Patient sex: F
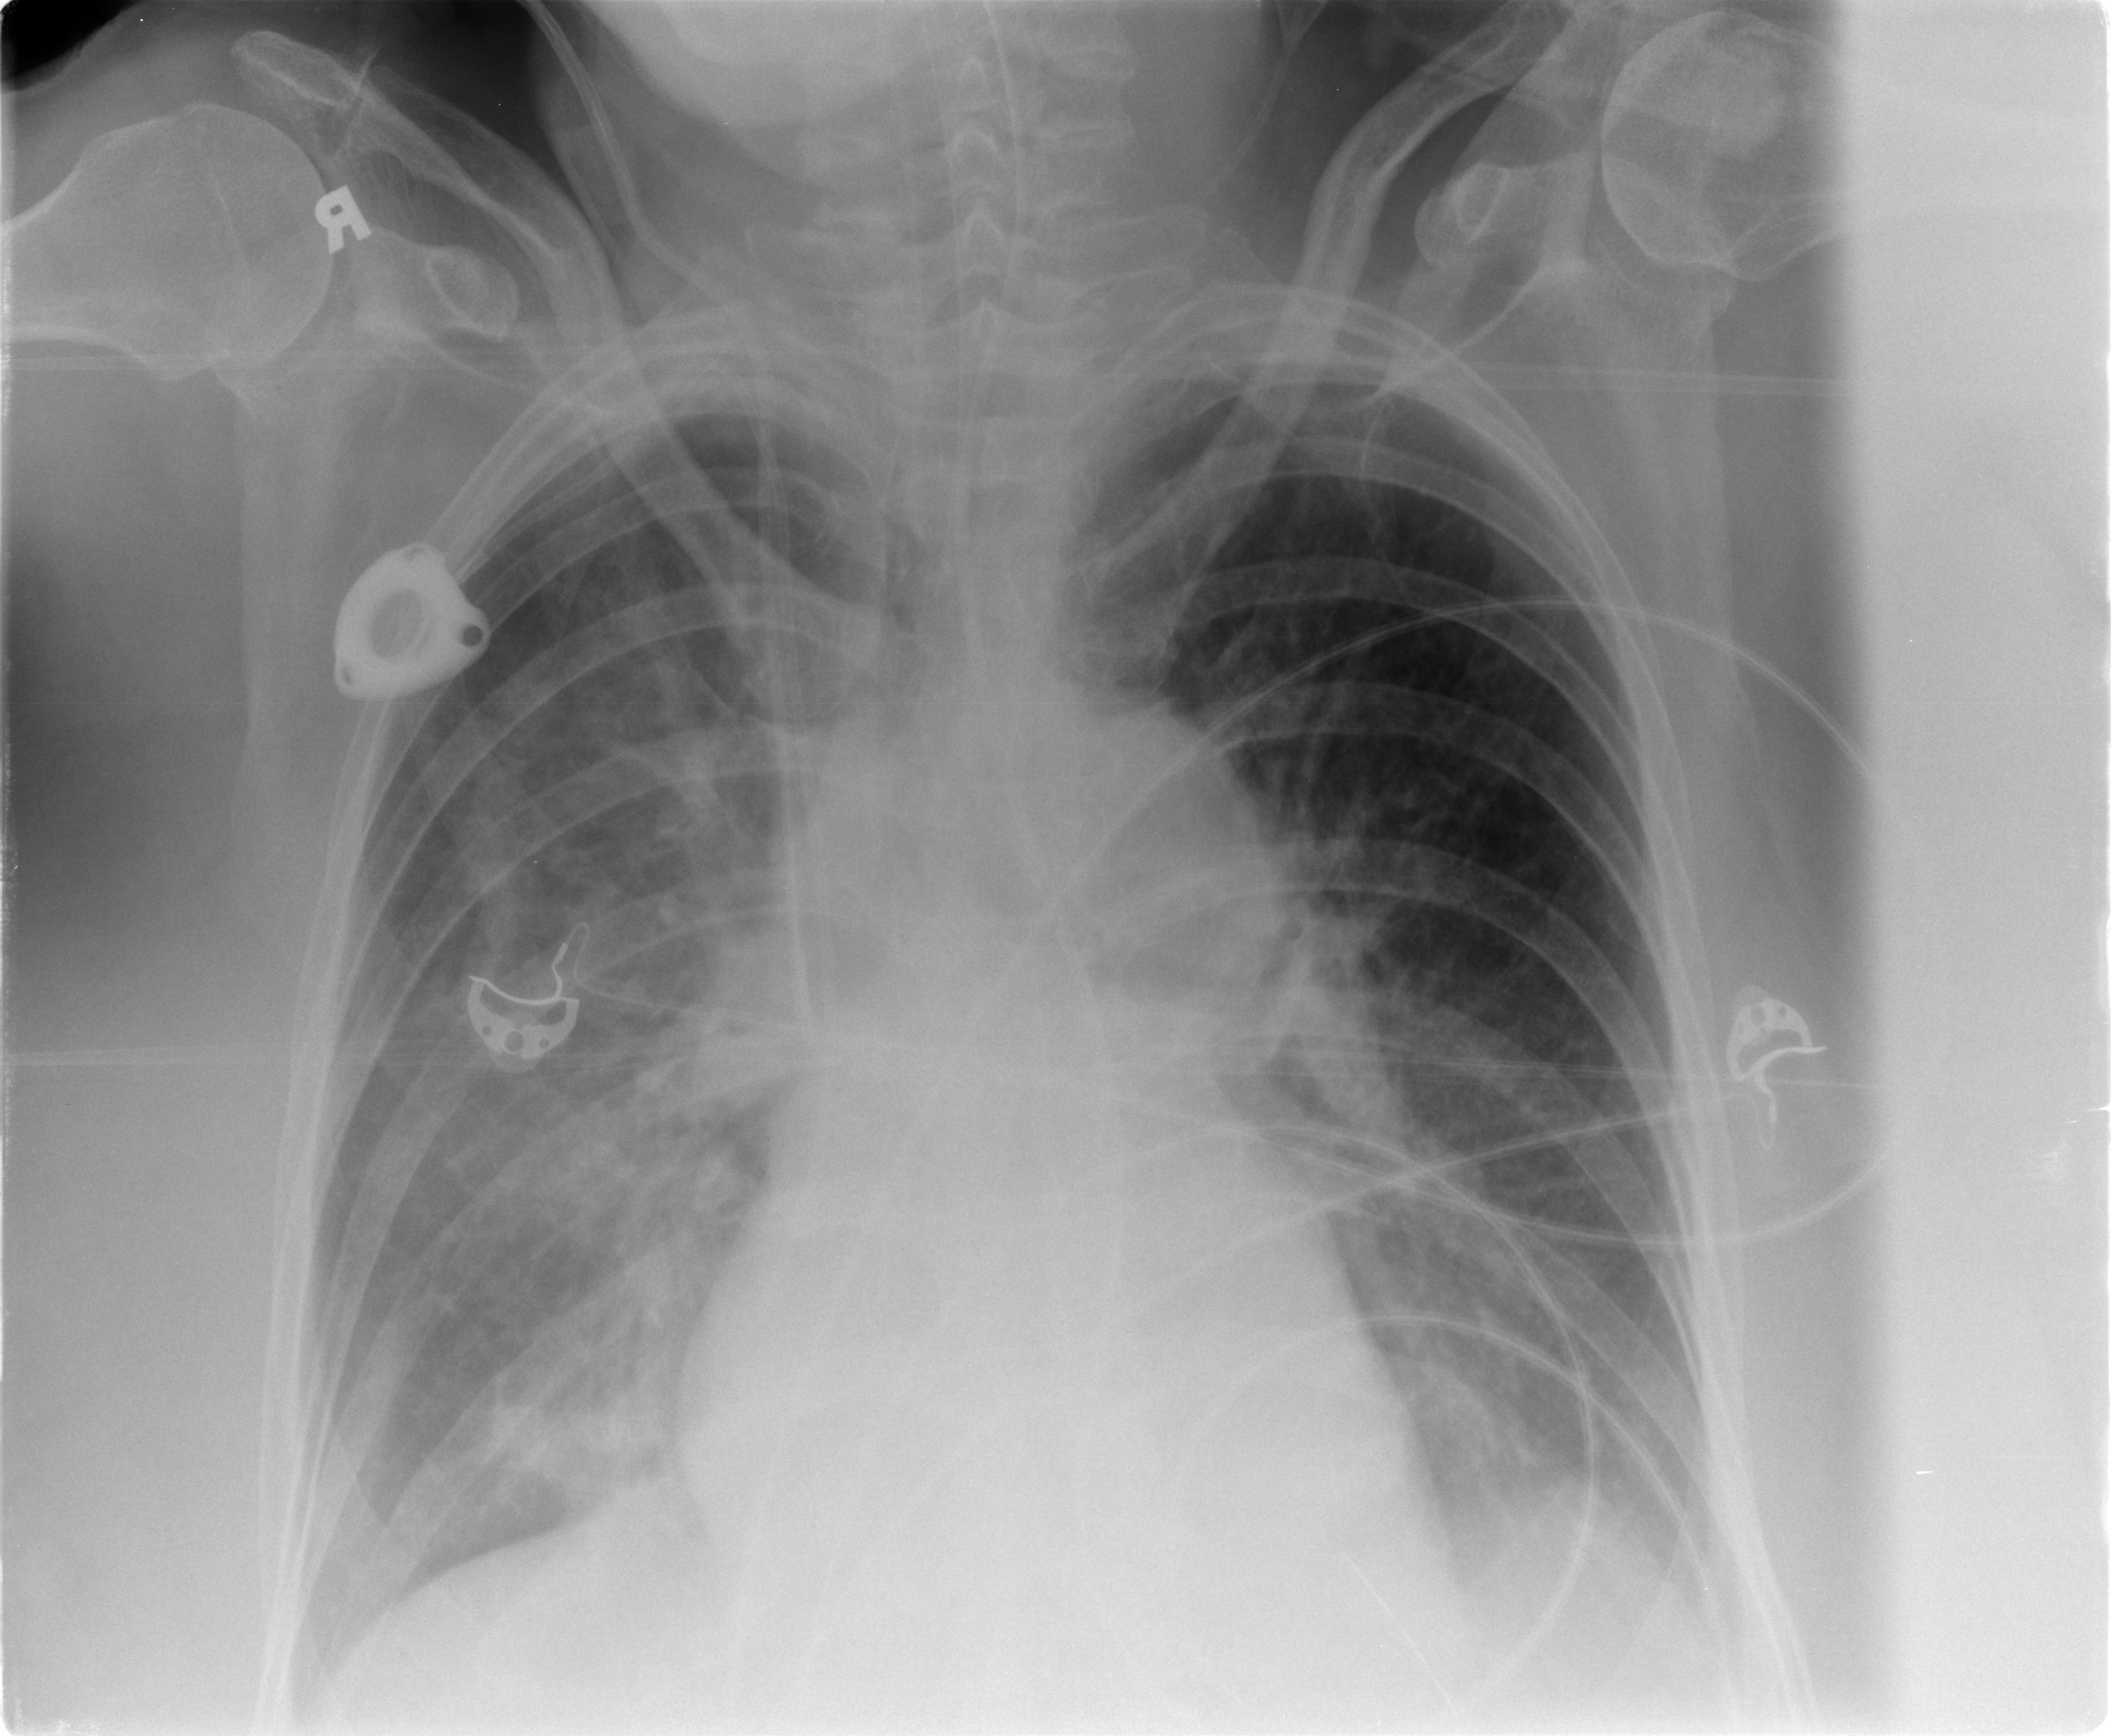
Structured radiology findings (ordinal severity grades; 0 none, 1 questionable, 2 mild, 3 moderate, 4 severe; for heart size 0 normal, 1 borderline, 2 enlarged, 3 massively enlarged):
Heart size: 0
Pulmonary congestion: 2
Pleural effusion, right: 2
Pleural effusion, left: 2
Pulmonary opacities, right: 2
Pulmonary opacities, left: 2
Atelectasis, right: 2
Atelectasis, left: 2